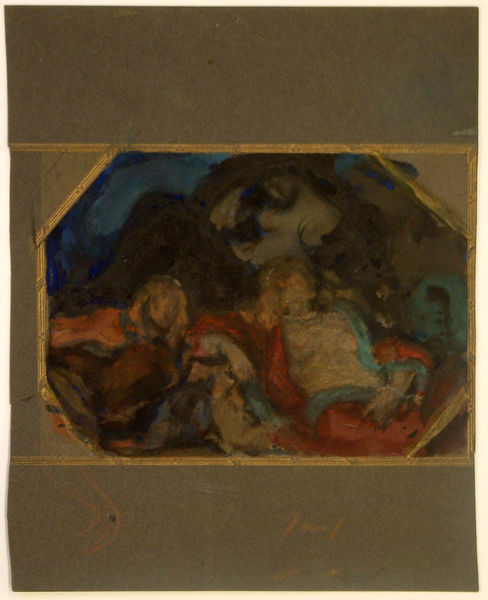
Titel: Study for an Allegorical Painting, Study for an Allegorical Painting
Künstler: Leonid Pasternak
Standort: Amherst (Massachusetts, USA)
Institution: Mead Art Museum, Amherst College
Schlagwörter: blue, hands, men, people, red, black, dark, face, figures, green, hair, lounge, painting, robe, woman, yellow, brown, hand, man, sky, head, orange, armor, armour, drawing, paper, frame, sketch, abstract, figure, lying, lion, reclining, romanesque, soft, odd, earthtone, armur